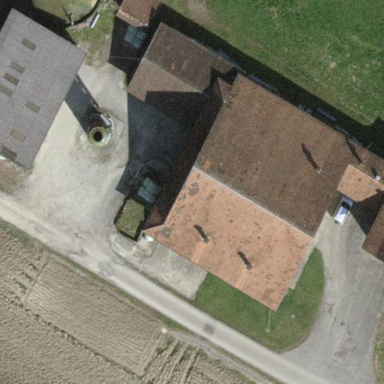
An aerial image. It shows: Farmyard area.